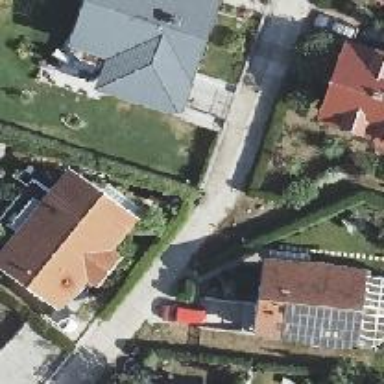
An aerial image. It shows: Residential road with concrete surface.